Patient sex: M
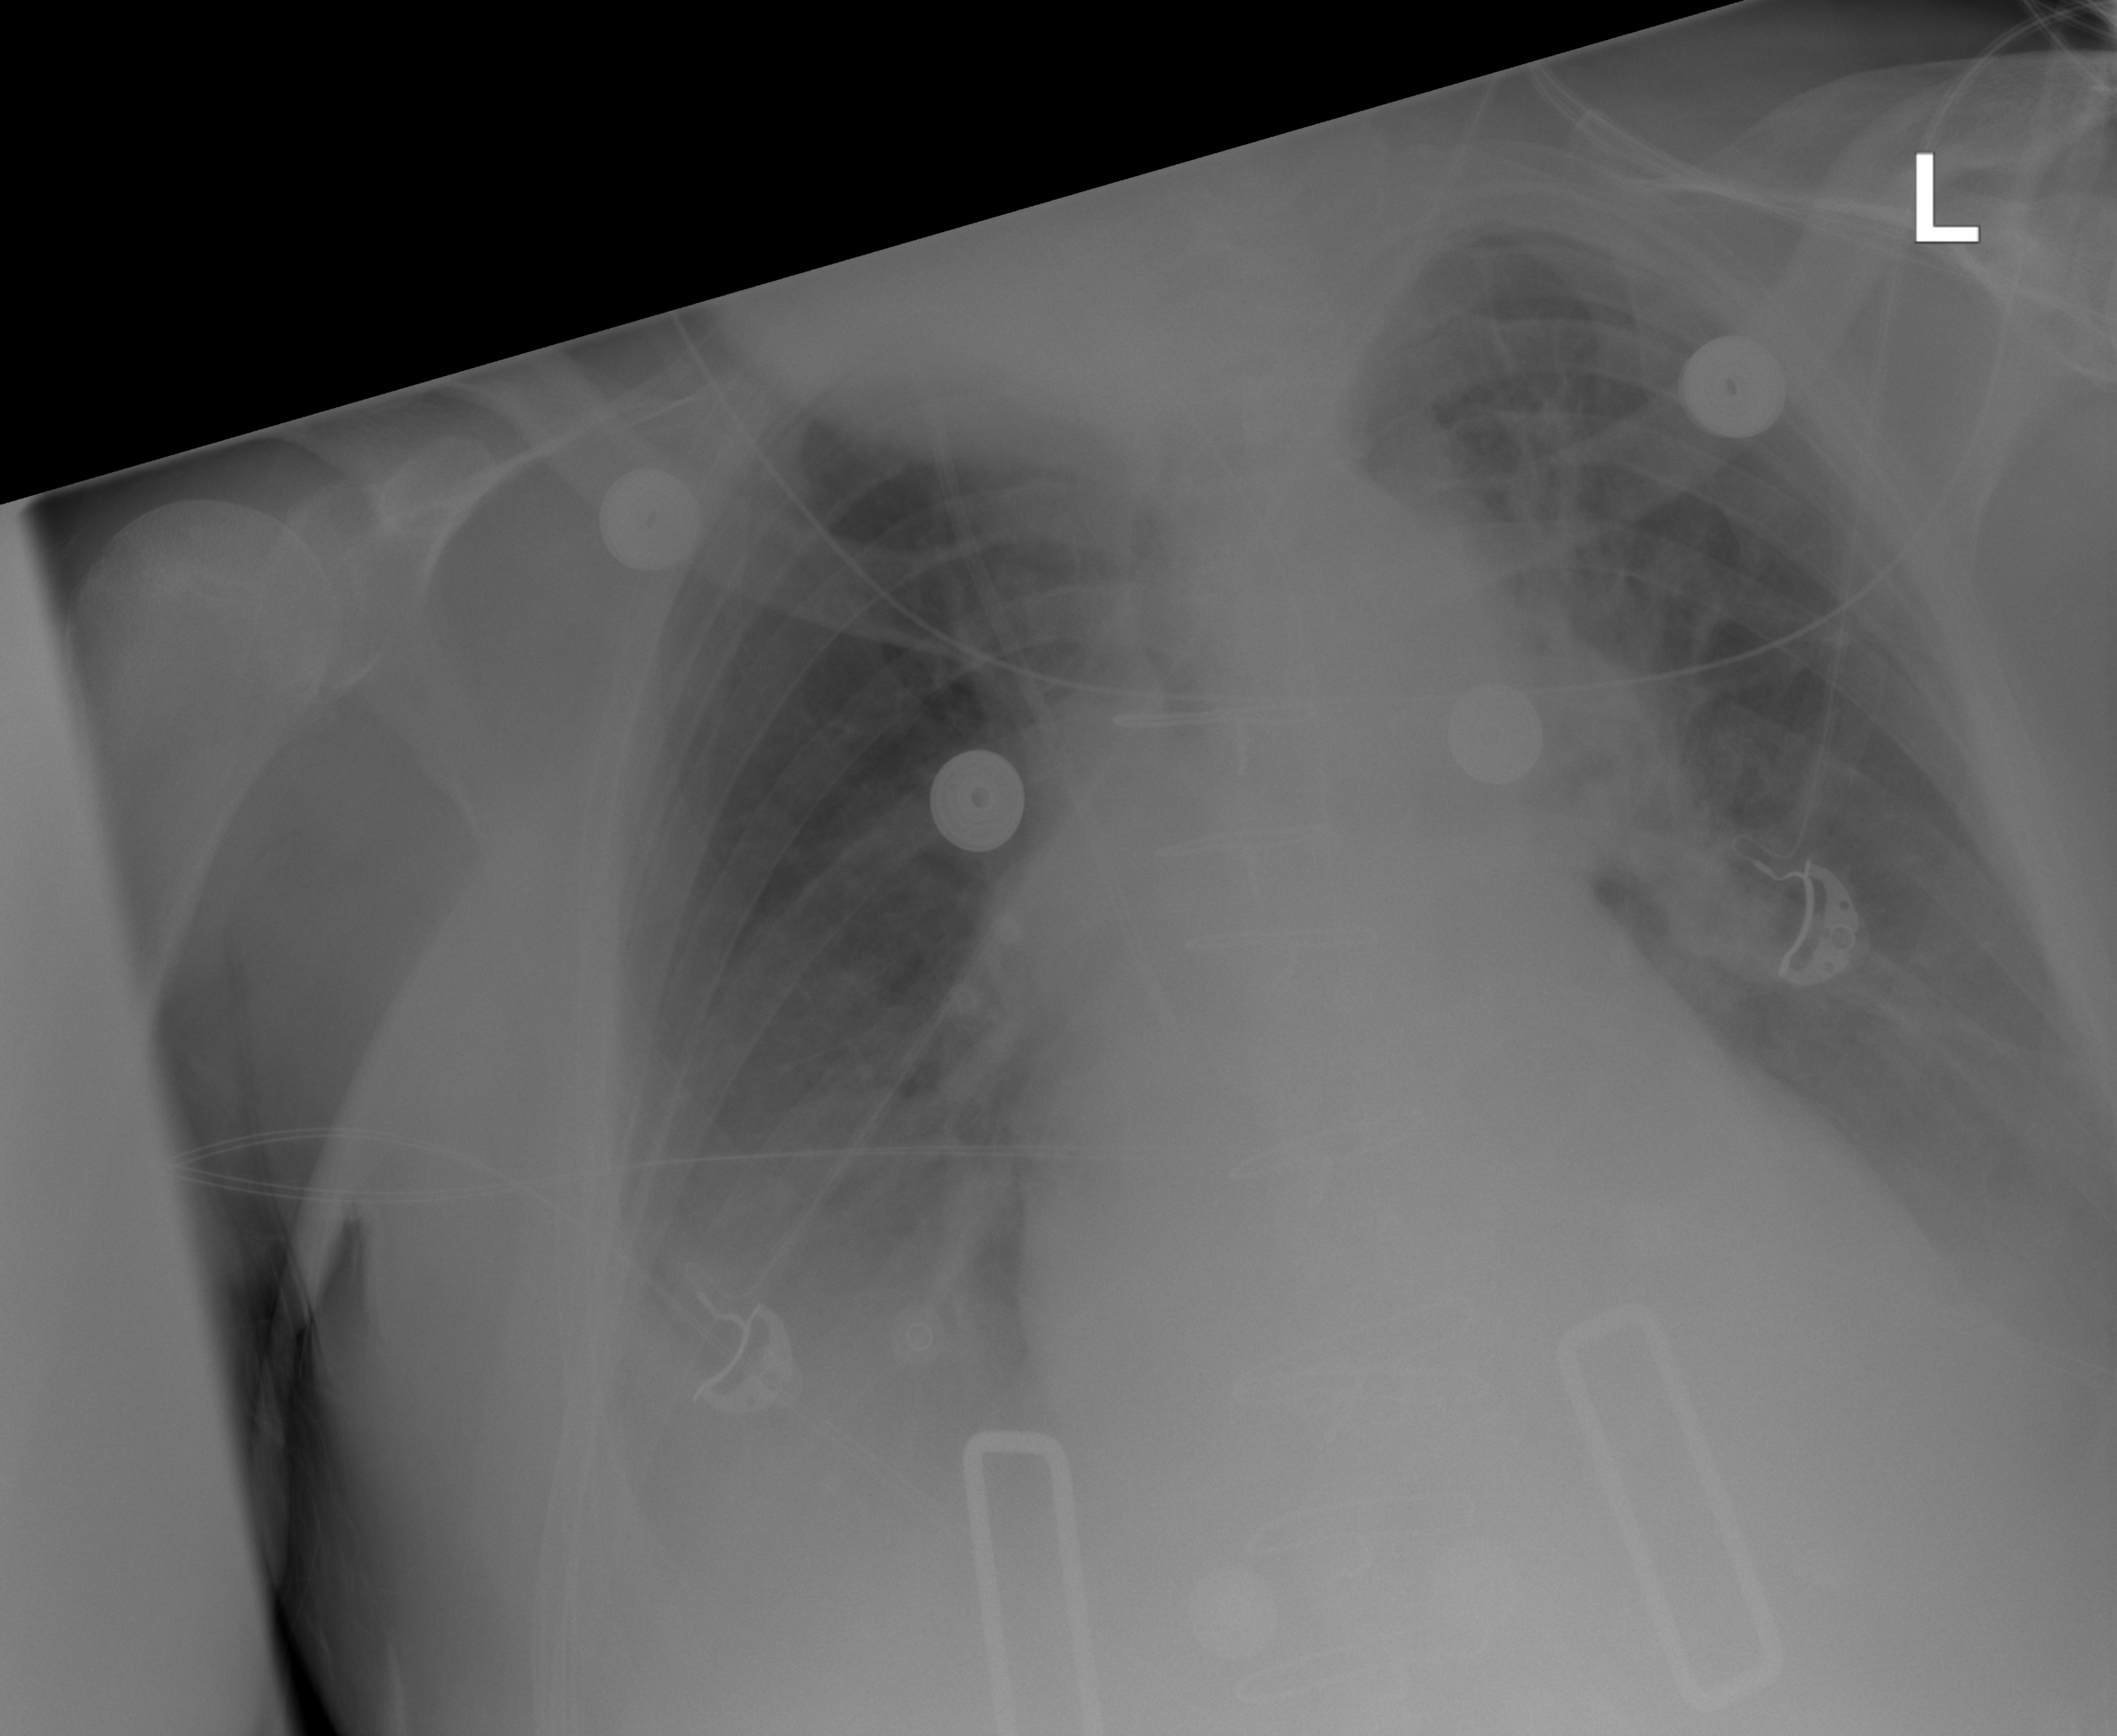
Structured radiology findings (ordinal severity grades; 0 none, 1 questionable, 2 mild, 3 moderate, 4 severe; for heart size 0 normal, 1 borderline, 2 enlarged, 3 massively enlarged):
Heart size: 1
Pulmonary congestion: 2
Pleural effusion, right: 2
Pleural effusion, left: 2
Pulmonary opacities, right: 1
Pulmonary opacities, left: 1
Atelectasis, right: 2
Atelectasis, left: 2